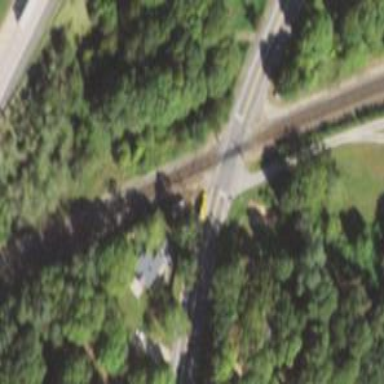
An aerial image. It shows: Railway crossing.